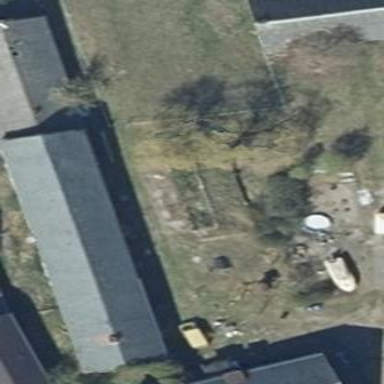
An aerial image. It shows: Farm building with gabled roof oriented along its structure.